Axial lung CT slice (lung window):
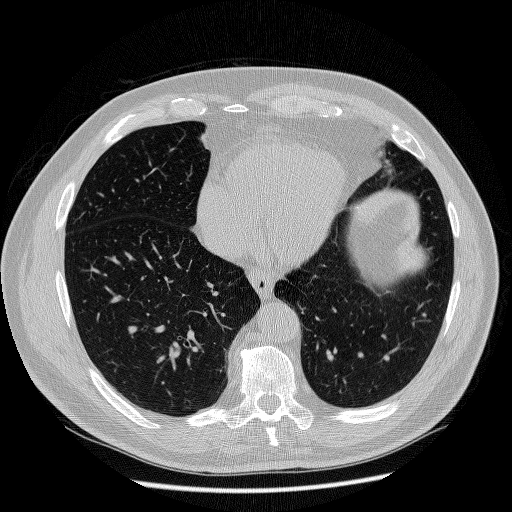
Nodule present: no